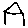
Label: house